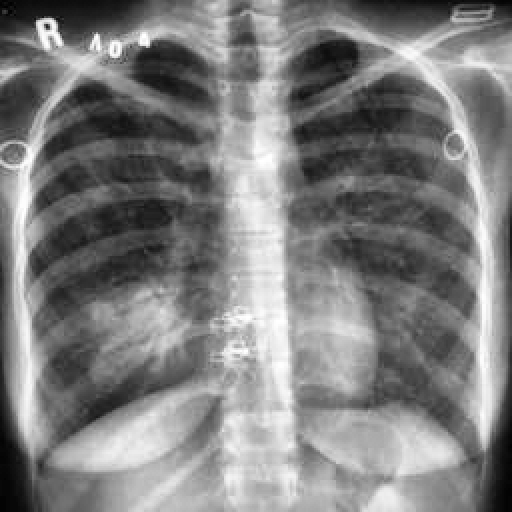
Finding: TUBERCULOSIS